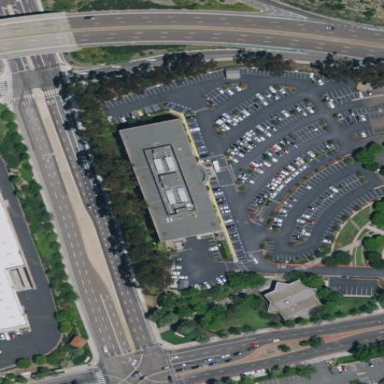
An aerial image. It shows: Office building.